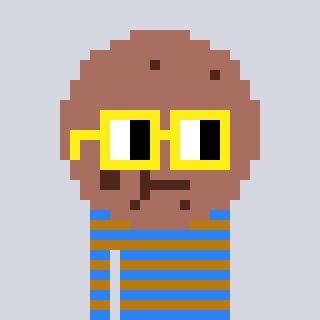
a pixel art character with square yellow glasses, a cookie-shaped head and a gold-colored body on a cool background